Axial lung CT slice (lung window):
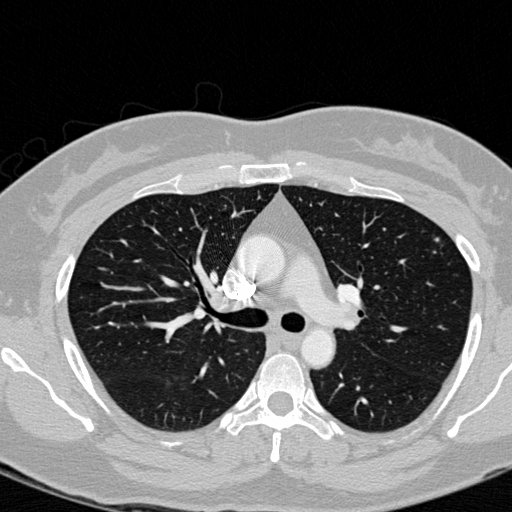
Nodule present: yes
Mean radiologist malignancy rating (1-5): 2.667